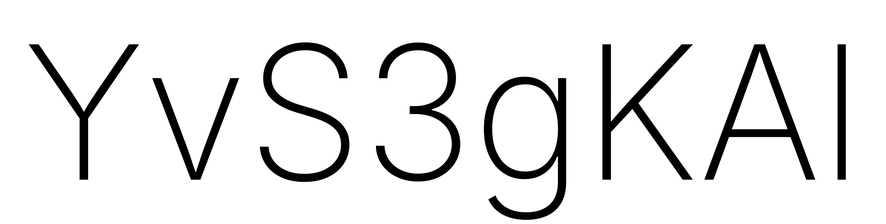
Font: Inter_ExtraLight